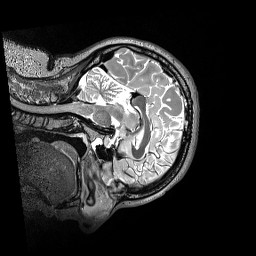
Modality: T2w
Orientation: sagittal
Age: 28
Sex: female
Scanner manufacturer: siemens
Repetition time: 3.2 s